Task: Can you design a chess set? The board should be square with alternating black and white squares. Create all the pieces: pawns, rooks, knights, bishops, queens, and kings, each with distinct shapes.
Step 3021:
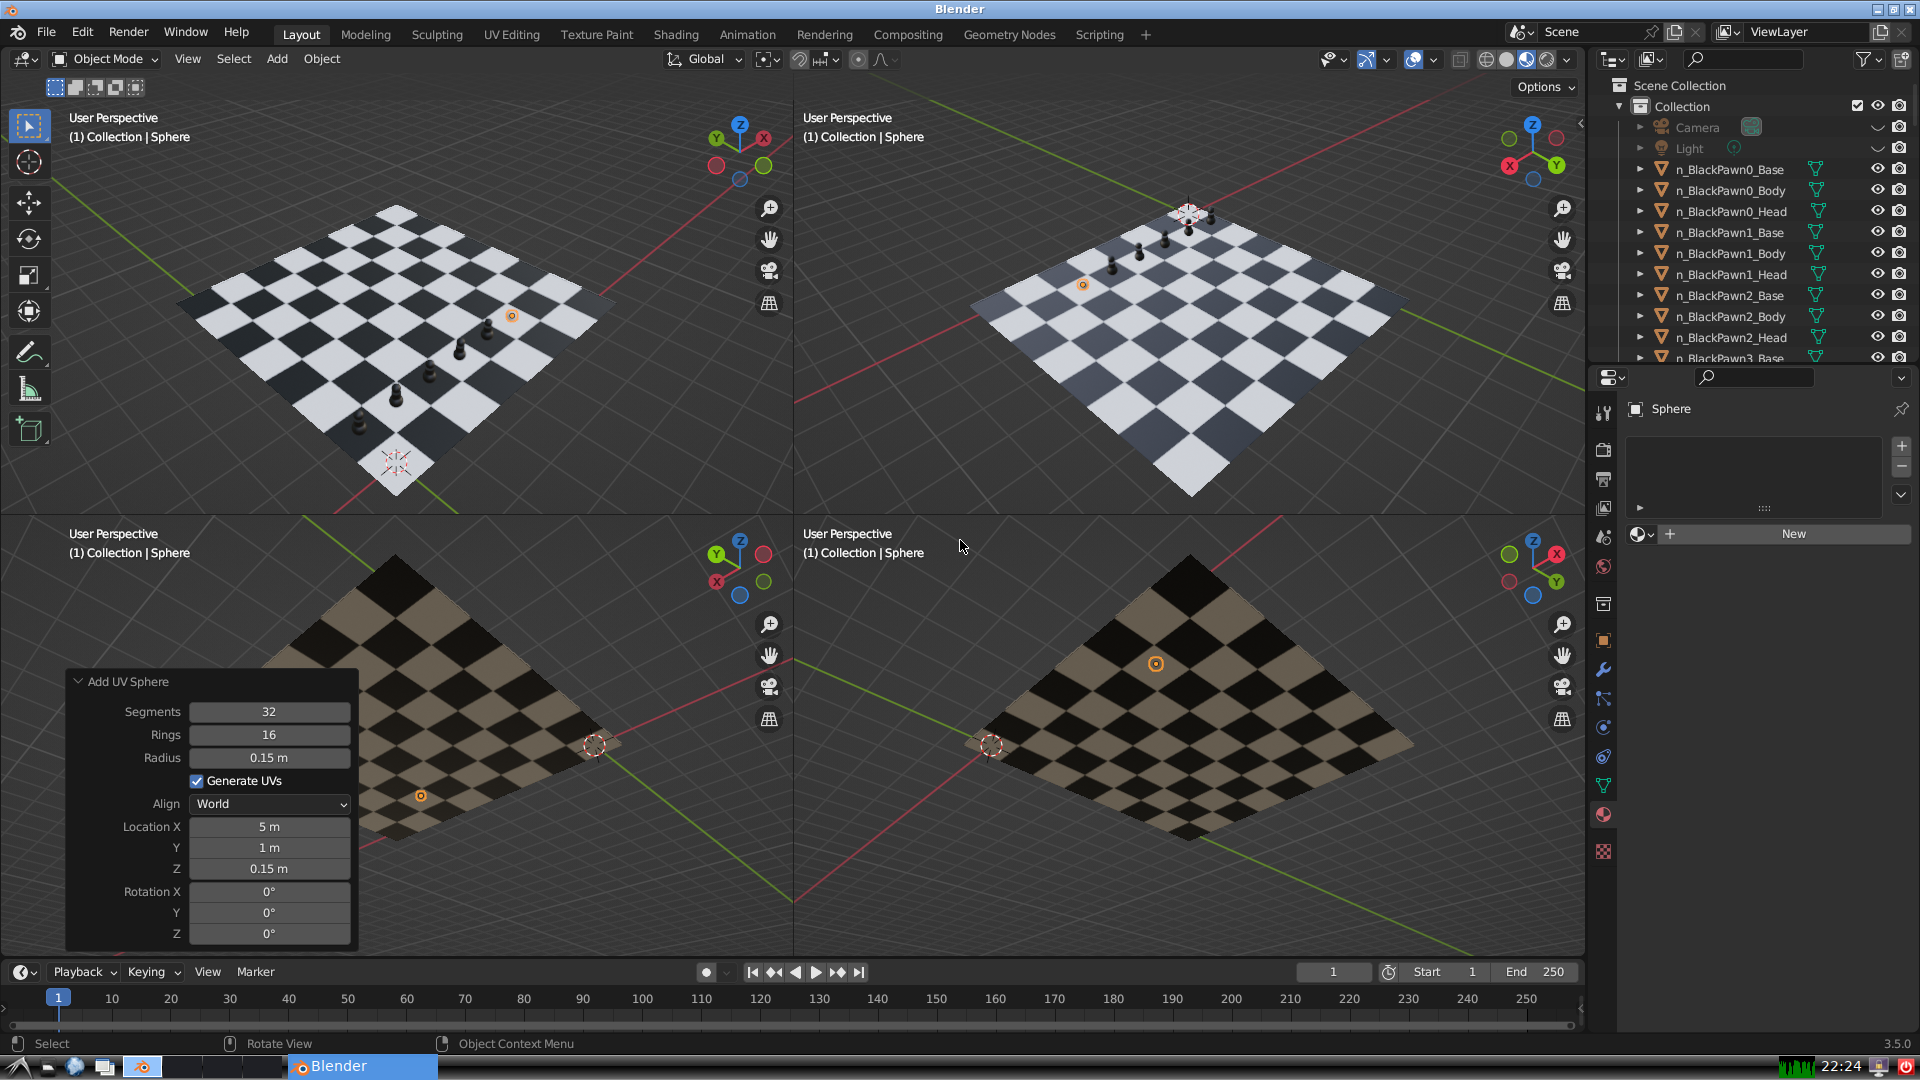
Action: {"mouse_move": [1608, 631]}